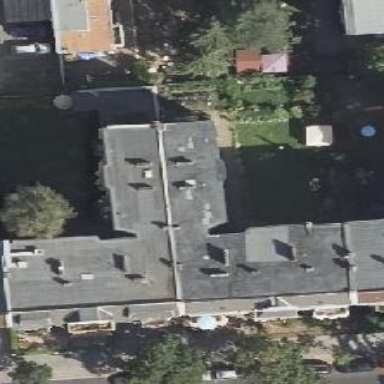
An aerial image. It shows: Building consisting of apartments with double saltbox roof shape.